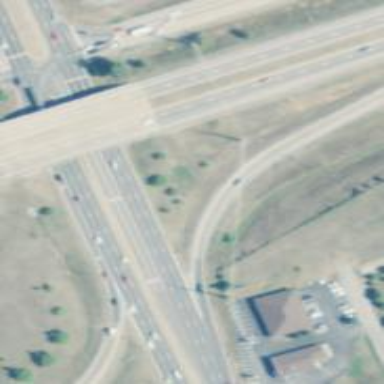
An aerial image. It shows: Trunk link highway.